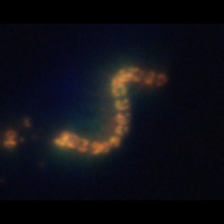
Taxon: Chaetoceros
Group: Diatoms